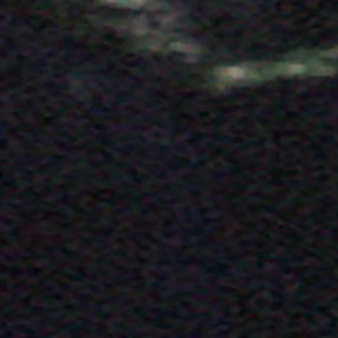
Label: other